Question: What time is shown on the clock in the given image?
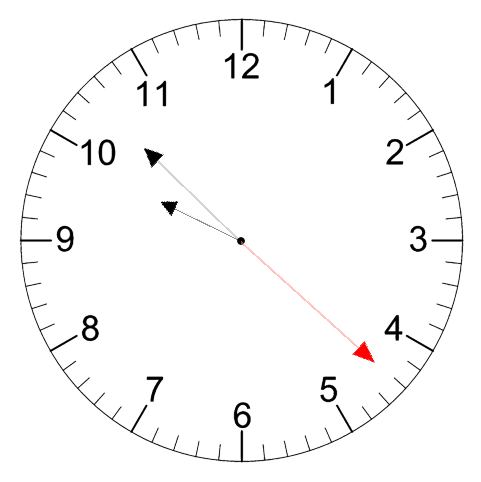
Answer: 09:52:22